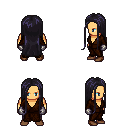
a pixel art fantasy rpg character, male body template, human, tanned skin, brown robe, metal pants, raven extra-long hairstyle, metal gloves, brown shoes, four views (front, back, left, right), 2x2 character sprite sheet, small pixel art, hard edges, no anti-aliasing